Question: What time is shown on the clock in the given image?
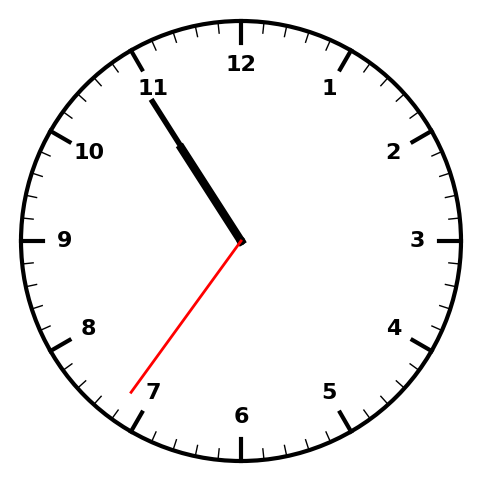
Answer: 10:54:36